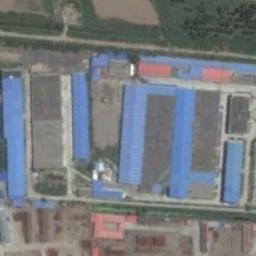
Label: industrial_area